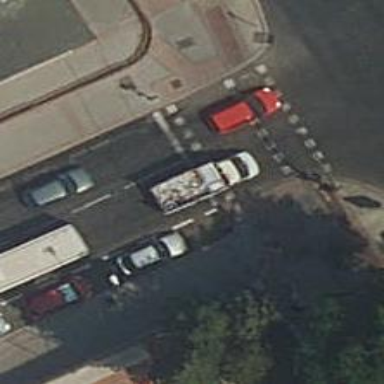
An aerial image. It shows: Zebra crossing with traffic signals.